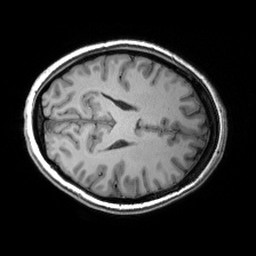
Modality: T1w
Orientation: axial
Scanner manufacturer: siemens
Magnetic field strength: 3 T
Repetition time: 2.53 s
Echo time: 0.00299 s